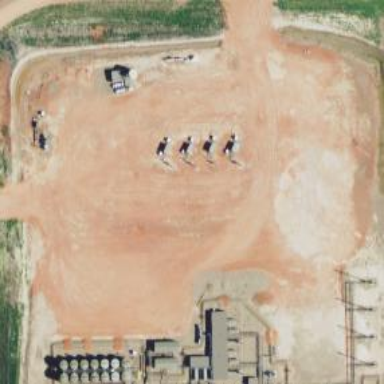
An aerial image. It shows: Petroleum well.